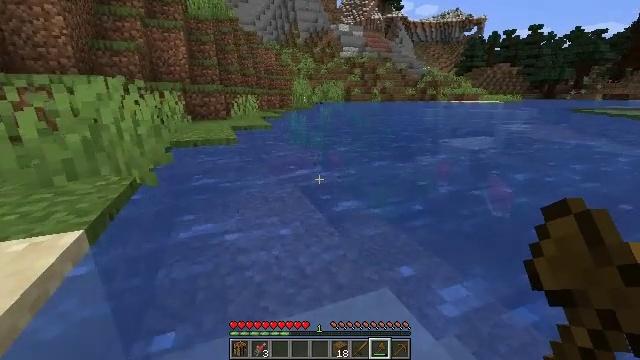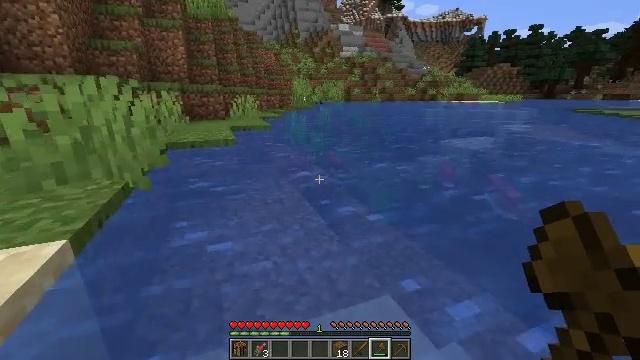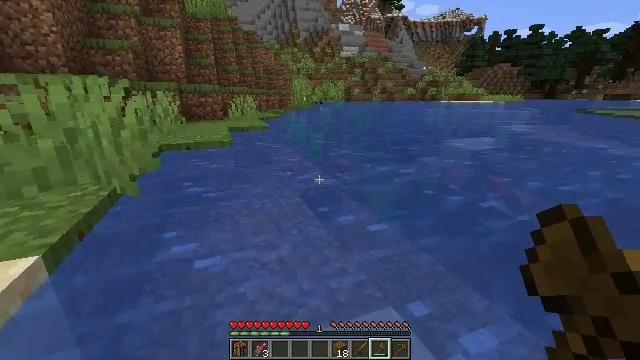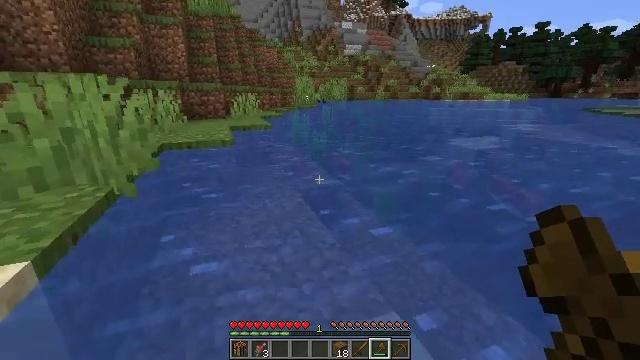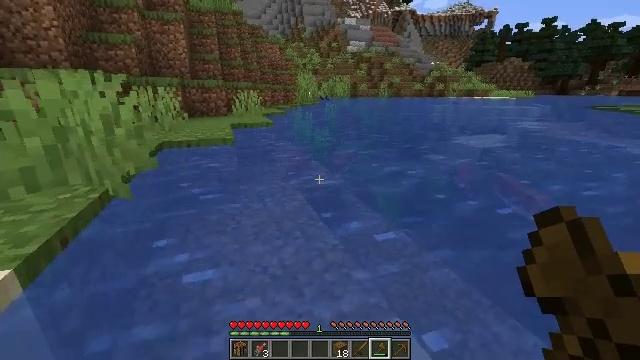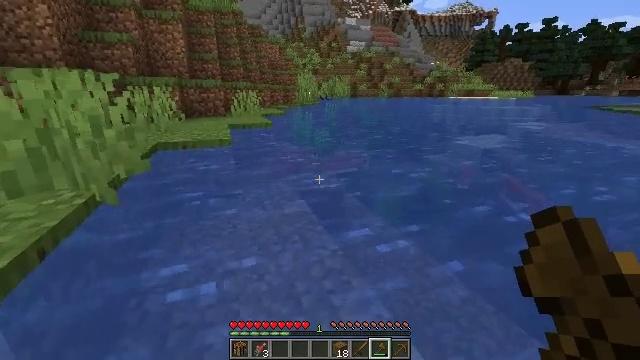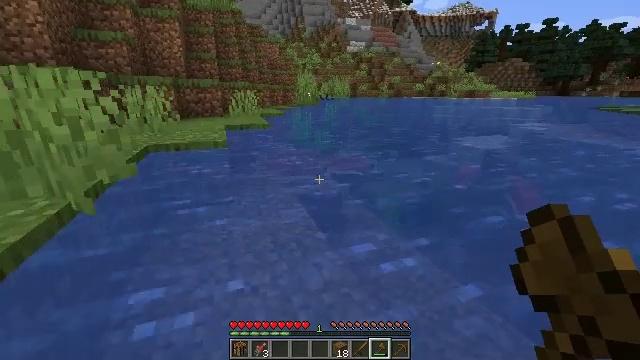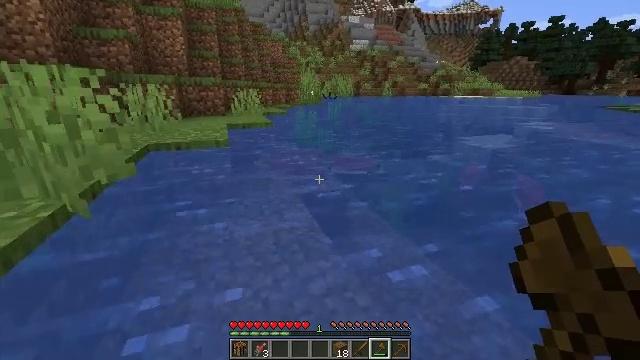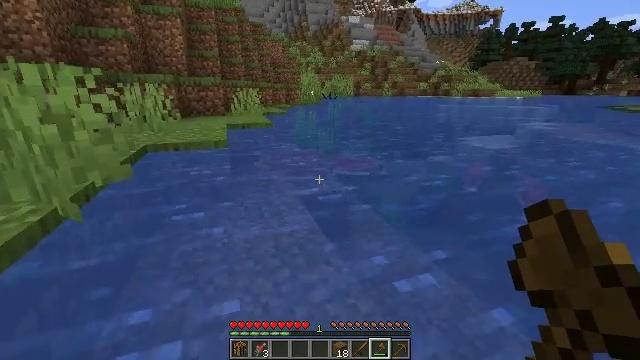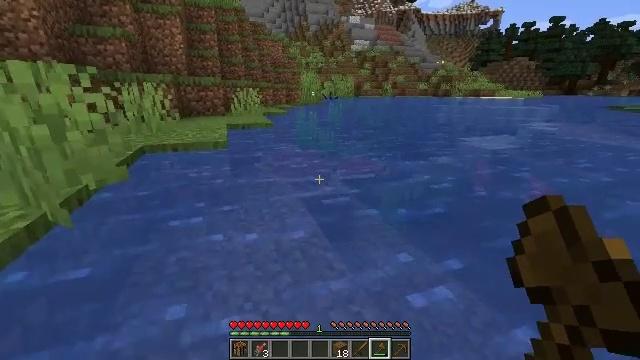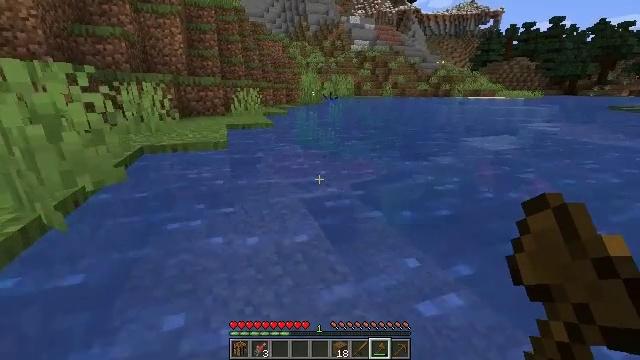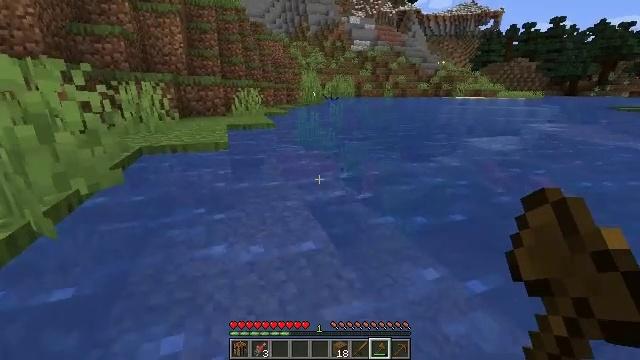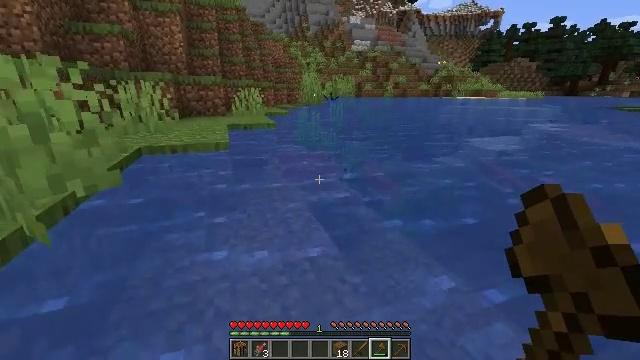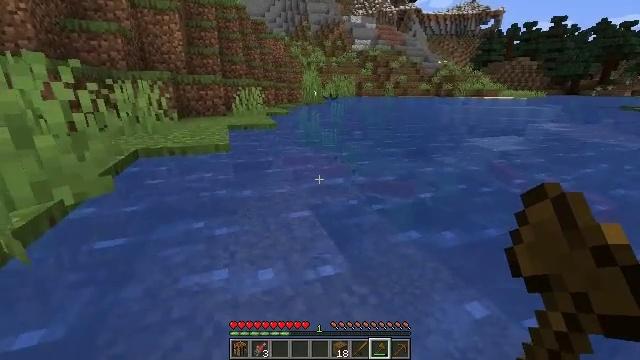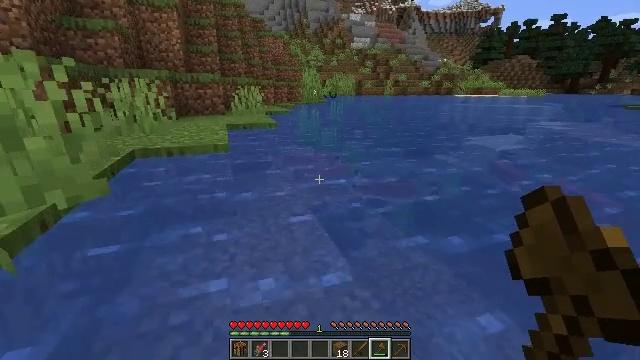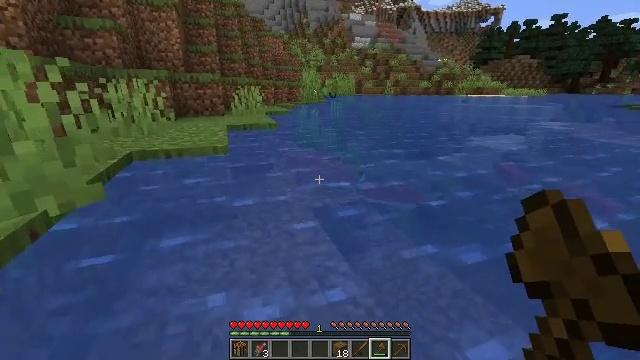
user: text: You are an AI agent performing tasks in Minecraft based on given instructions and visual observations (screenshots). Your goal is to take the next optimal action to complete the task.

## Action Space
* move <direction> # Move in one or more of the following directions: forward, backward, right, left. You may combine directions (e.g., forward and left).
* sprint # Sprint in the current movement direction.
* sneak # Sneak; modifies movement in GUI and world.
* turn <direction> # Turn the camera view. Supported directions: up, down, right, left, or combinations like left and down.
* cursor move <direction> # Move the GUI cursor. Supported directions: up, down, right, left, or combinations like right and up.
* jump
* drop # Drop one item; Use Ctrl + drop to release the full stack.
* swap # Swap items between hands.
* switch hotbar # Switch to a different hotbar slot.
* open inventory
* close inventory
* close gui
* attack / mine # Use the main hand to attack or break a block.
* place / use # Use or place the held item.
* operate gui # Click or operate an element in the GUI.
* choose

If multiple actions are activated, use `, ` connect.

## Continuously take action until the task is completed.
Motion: motion action
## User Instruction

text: Hunt fish.
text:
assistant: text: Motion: move forward
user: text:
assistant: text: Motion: move forward
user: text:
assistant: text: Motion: move forward
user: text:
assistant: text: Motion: move forward
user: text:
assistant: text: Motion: move forward
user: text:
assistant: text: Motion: move forward
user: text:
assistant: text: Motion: move forward and move left
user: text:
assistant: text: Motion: move forward and move left
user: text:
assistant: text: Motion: move forward and move left
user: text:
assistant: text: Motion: move forward and move left
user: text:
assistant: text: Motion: move forward and move left
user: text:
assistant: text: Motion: move forward
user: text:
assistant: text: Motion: move forward
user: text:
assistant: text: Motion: move forward
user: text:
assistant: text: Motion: move forward
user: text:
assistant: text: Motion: move forward
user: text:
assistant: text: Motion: move forward
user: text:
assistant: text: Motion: move forward
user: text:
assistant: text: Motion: move forward
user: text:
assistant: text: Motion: move forward, attack / mine
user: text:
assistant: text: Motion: move forward, attack / mine
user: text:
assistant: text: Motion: move forward
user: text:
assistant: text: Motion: move forward, turn right
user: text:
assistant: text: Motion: move forward, turn right and down
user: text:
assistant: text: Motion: move forward, turn right
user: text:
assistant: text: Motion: move forward
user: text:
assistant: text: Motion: move forward
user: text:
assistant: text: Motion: move forward
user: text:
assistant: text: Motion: move forward, turn right
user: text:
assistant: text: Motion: move forward